Field crop: tomato
Growth stage: 2
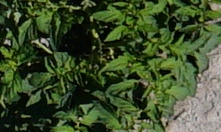
Species: tomato